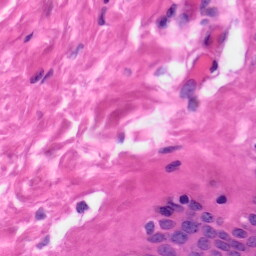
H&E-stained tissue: Skin